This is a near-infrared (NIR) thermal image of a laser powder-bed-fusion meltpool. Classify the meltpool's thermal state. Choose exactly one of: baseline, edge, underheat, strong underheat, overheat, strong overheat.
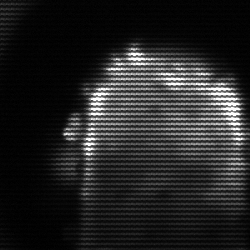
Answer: baseline